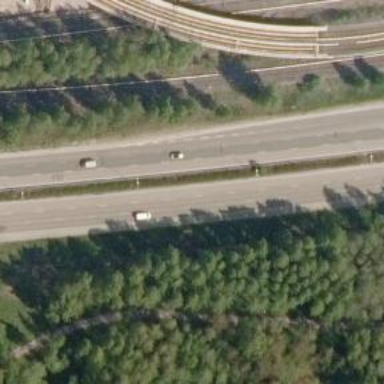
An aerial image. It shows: Asphalt trunk highway.